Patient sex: M
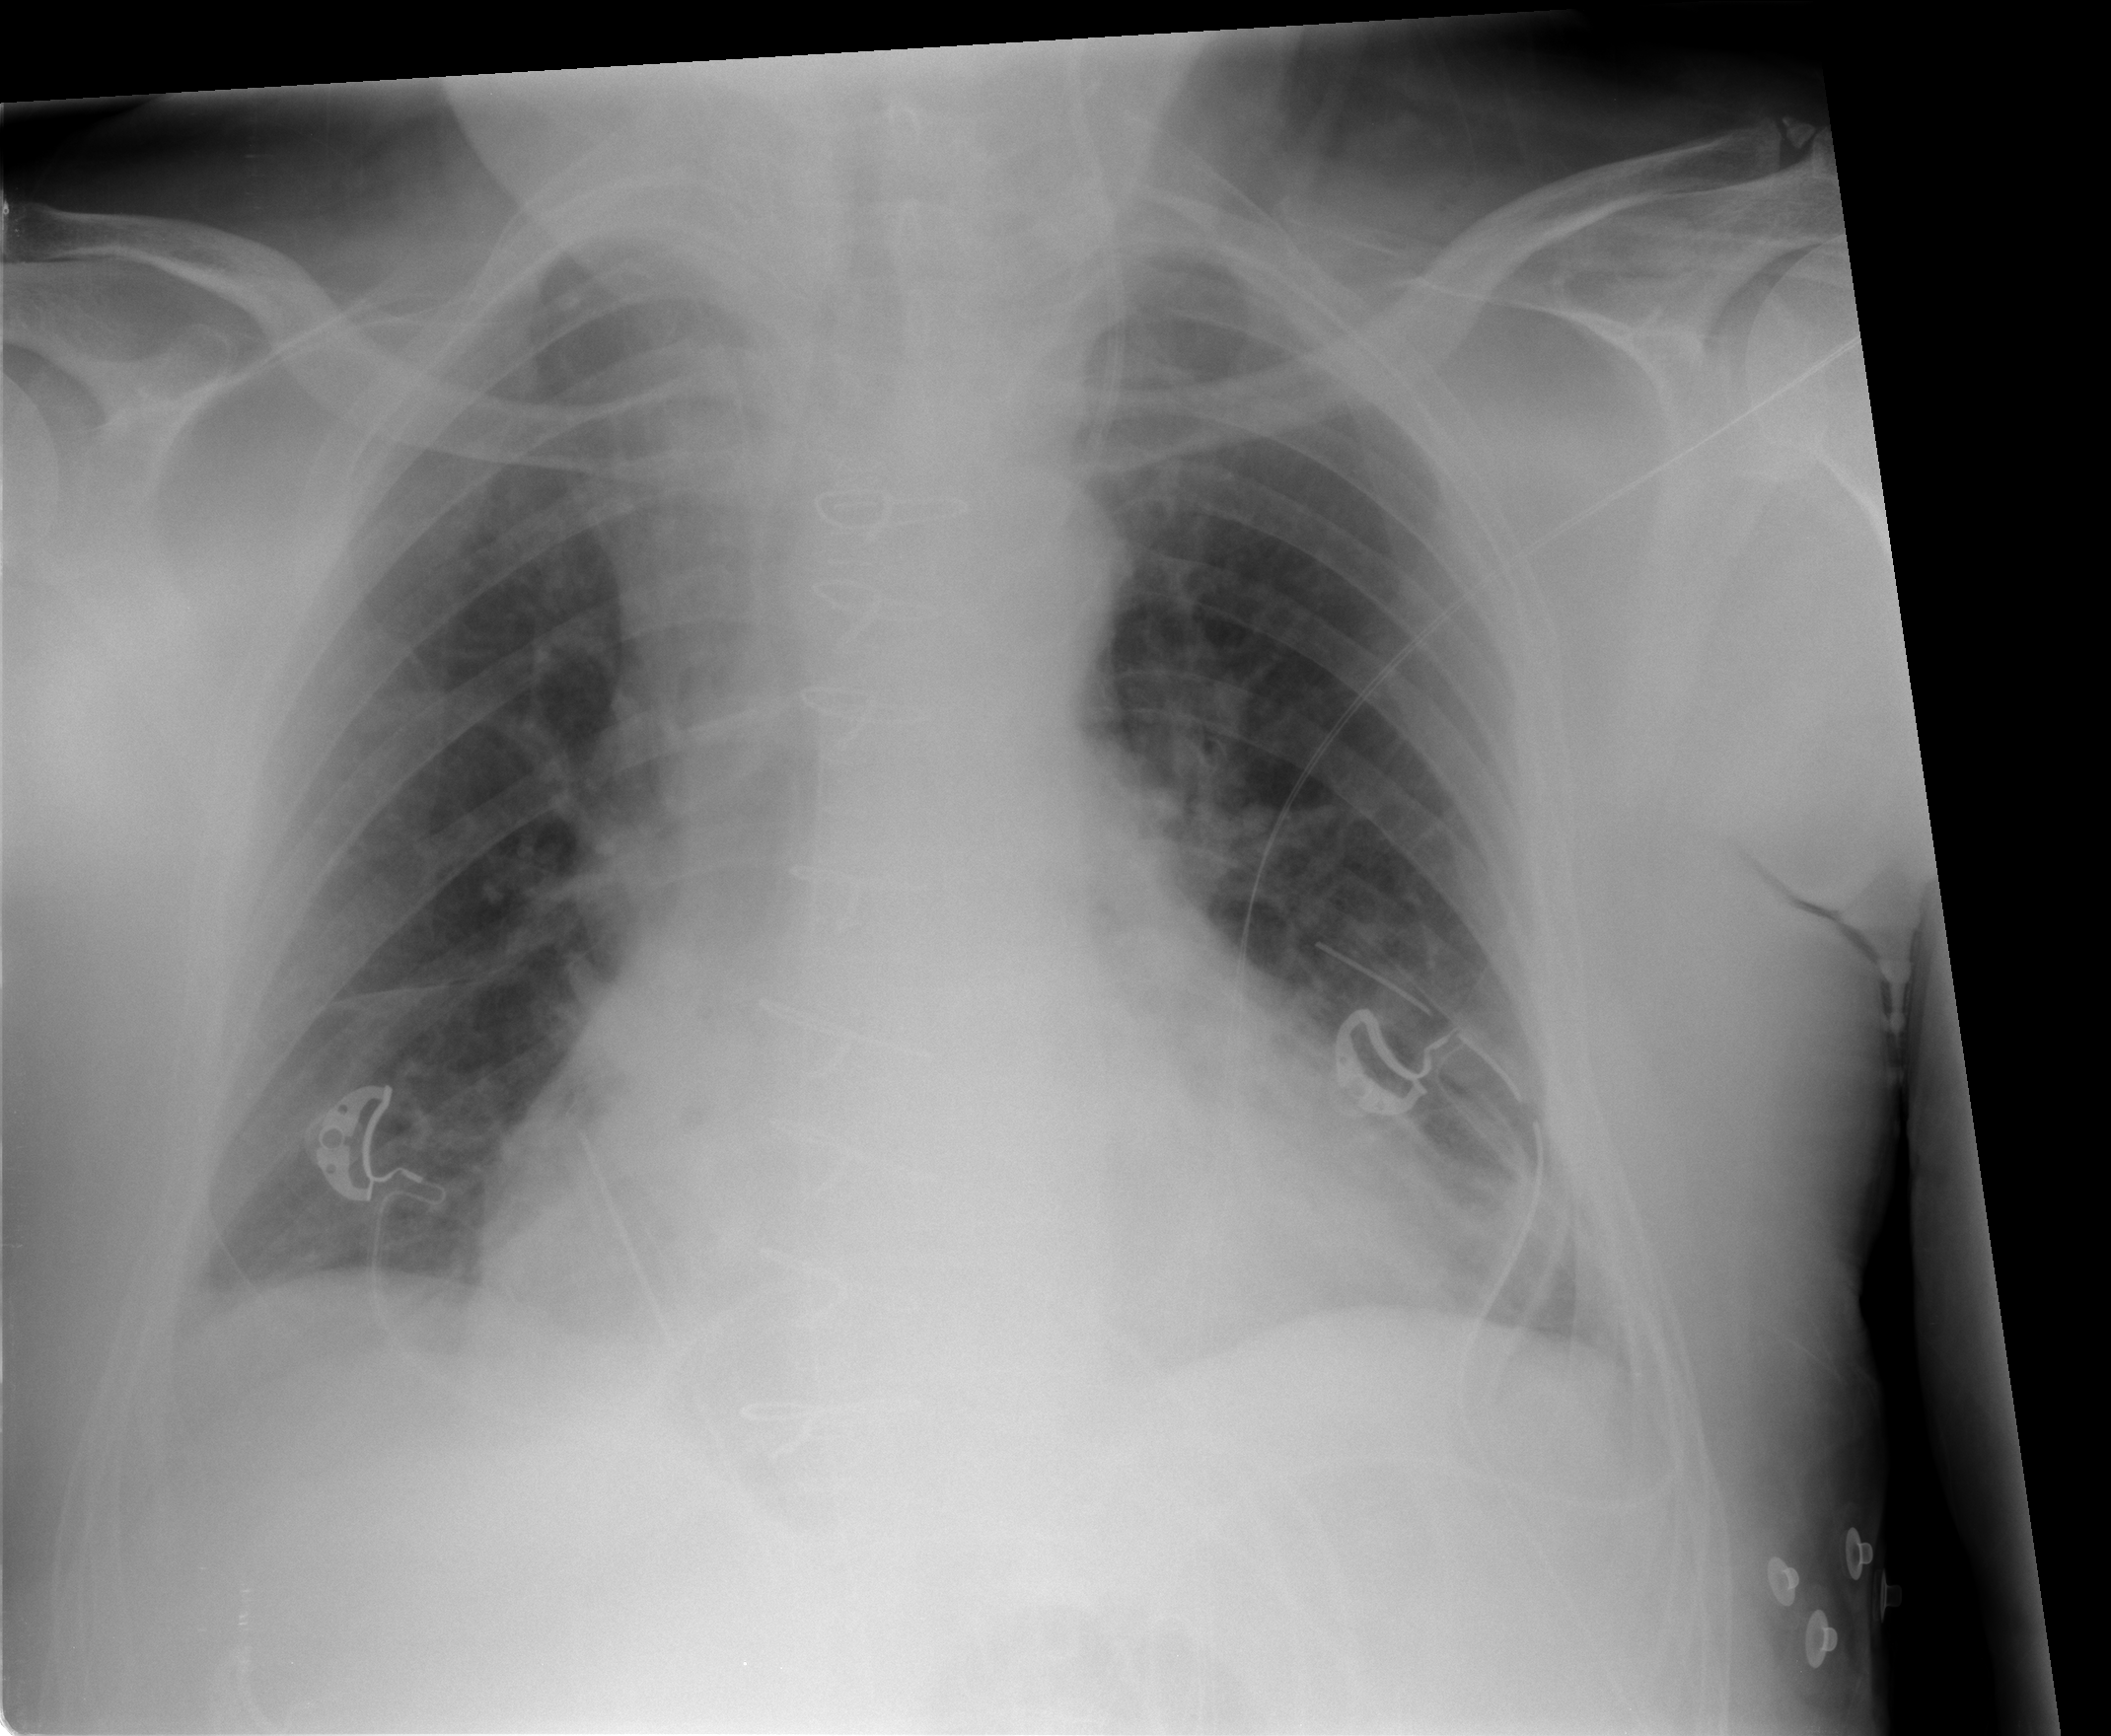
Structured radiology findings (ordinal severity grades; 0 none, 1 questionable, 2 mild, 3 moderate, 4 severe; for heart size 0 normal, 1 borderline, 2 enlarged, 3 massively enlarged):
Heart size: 2
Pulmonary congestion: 2
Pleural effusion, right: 1
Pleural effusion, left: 1
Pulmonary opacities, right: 0
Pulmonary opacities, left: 0
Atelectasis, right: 2
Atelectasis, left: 2